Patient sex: M
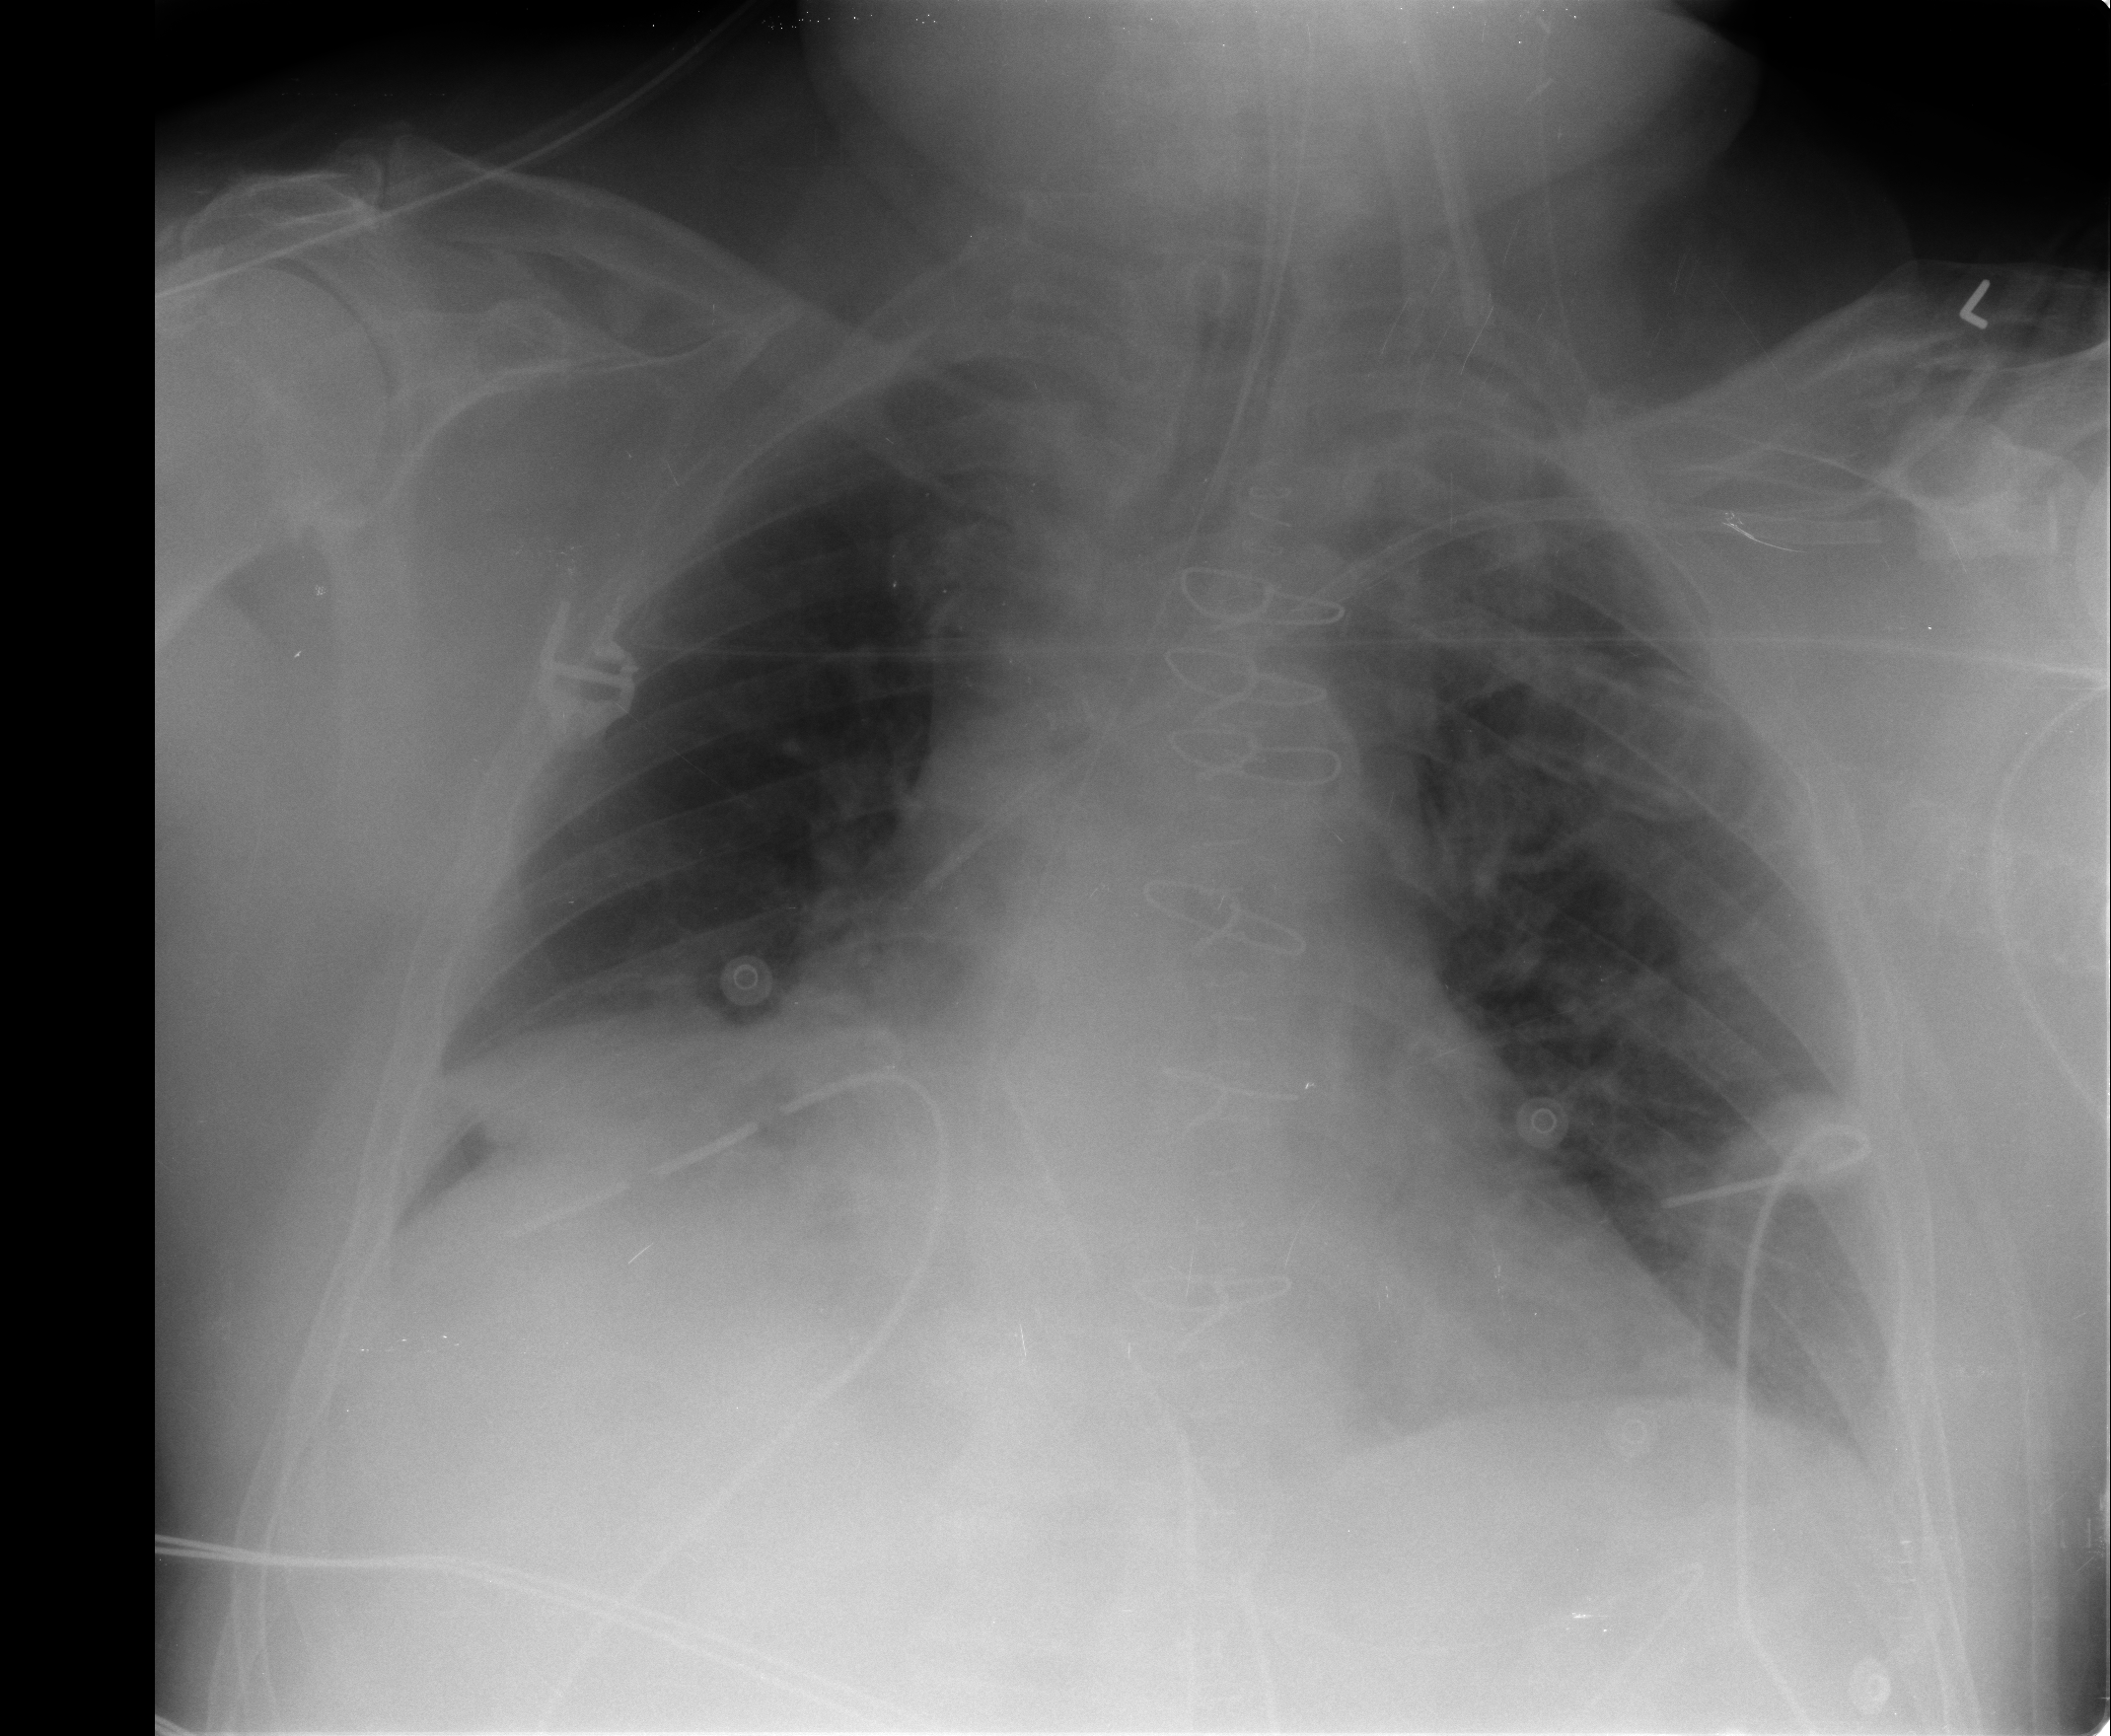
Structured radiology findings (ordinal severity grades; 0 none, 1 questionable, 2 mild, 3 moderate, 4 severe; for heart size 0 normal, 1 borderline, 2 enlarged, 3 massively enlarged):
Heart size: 2
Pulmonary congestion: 2
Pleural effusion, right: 1
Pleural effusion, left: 1
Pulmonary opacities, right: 1
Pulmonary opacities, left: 0
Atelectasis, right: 3
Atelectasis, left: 2